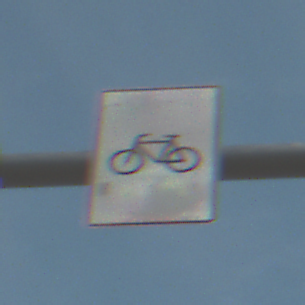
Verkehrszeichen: RadverkehrOhnePfeilsymbol
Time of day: Midday
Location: Outdoor (Suburban)
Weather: PartlyCloudy
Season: Summer
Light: Natural